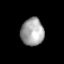
Tissue: lung
Cell type: Endothelial cells
Senescence score: 0.585
Nuclear area (px): 619
Mean DAPI intensity: 163.709